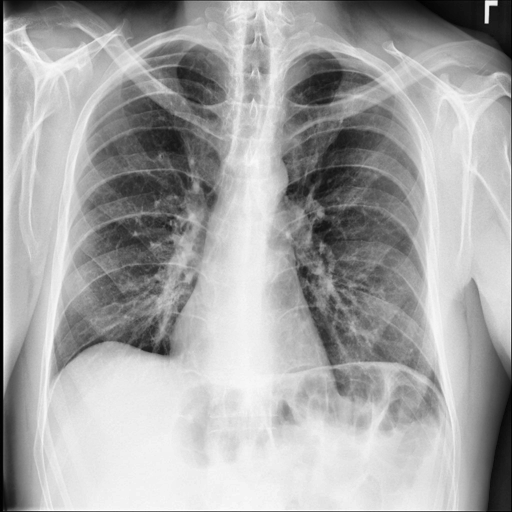
Finding: NORMAL